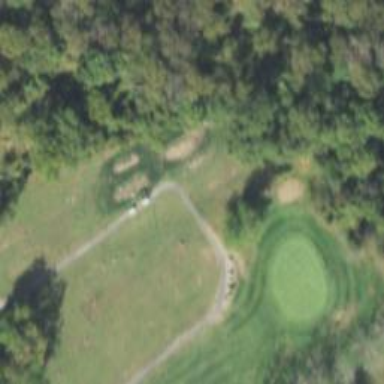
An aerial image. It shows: Golf tee.